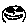
Label: smiley face